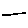
Label: line